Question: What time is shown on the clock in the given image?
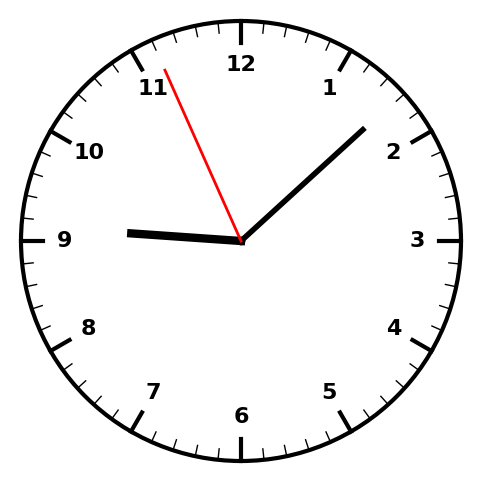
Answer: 09:07:56